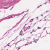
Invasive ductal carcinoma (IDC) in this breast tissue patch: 0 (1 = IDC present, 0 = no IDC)